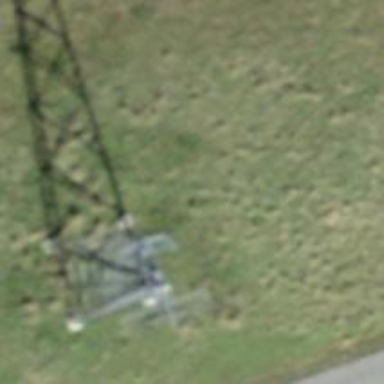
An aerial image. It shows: Pylon used for aerialway.